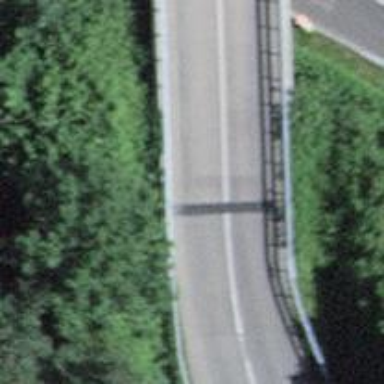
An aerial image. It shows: Unclassified road on bridge.